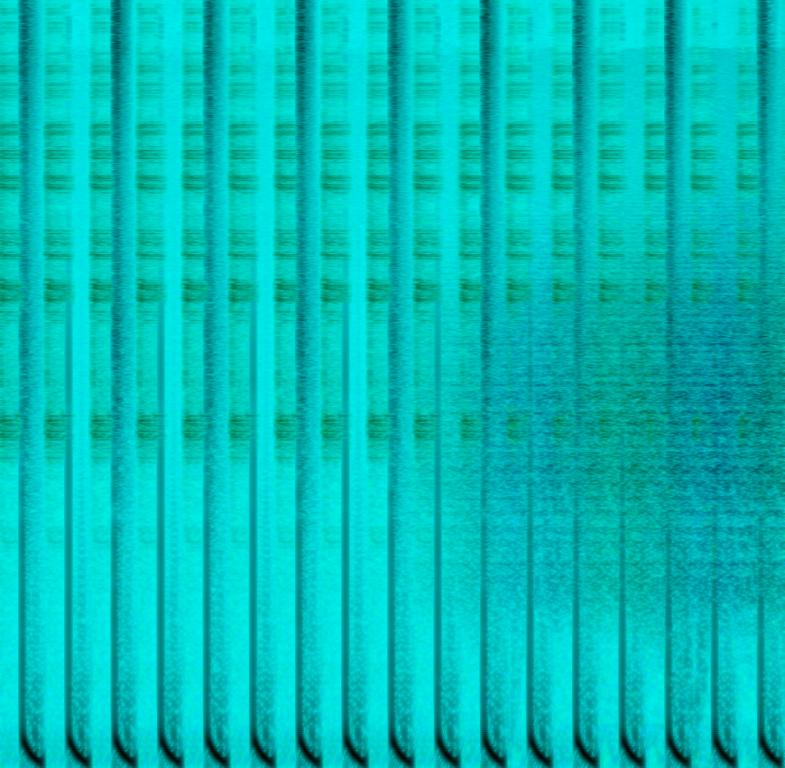
This techno song features a male voice narrating a line. The song starts off with programmed percussion playing the kick and sleigh bells on alternate counts of the bar. A sliding sound is heard in the background like a sleigh on snow. The volume of the sliding sound increases in volume toward the end. A vinyl scratch is played two times. Toward the end, the instruments pause and a male voice narrates a line. This song can be played in a promotional video about a Christmas DJ party.